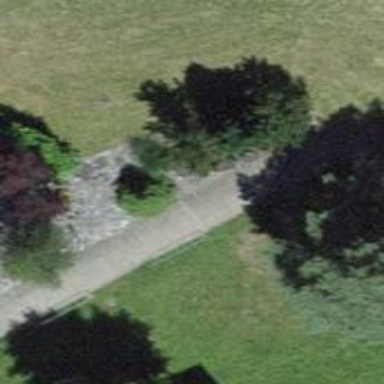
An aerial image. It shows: Set of steps on the road.